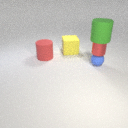
large yellow rubber cube behind small blue rubber sphere